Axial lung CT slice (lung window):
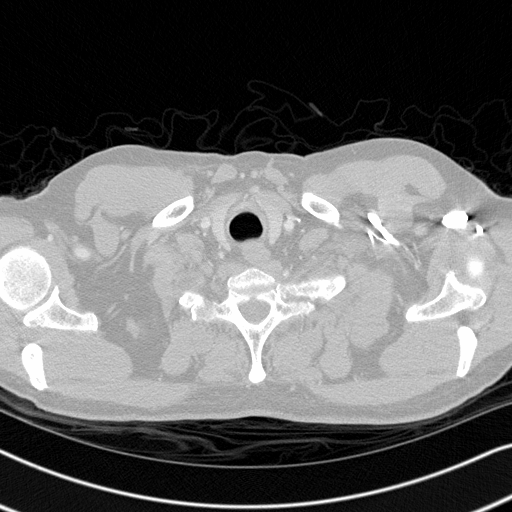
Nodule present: no